Interaction volume radius: 5 \u00c5
Interaction volume height: 10 \u00c5
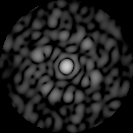
Disorder parameter: 0.8822